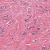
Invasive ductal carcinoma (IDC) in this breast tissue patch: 1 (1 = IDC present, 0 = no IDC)